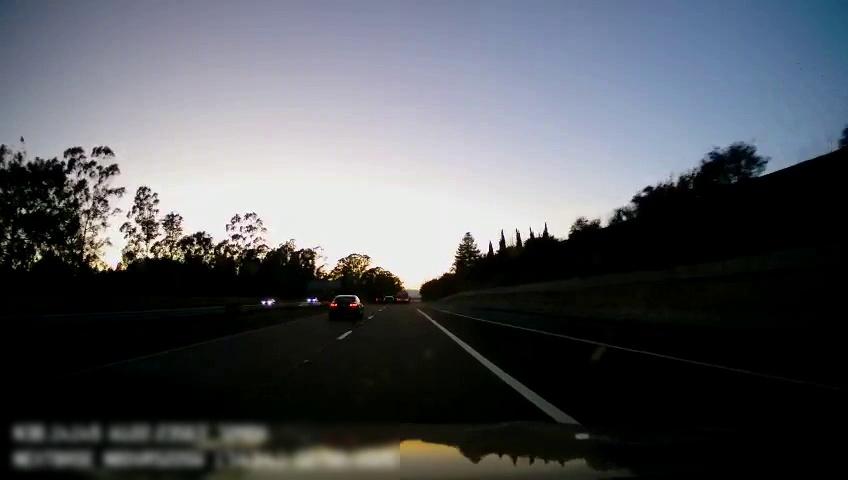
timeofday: Dusk/Dawn/Twilight
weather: Sunny
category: Drivable Space
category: Vehicles | Car
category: Vehicles | Car
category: Vehicles | Other LV
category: Vehicles | Car
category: Vehicles | Truck
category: Lanes | Alternate Lane
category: Lanes | Current Lane
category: Lanes | Alternate Lane
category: Lanes | Alternate Lane